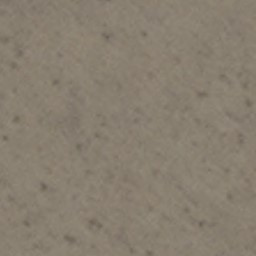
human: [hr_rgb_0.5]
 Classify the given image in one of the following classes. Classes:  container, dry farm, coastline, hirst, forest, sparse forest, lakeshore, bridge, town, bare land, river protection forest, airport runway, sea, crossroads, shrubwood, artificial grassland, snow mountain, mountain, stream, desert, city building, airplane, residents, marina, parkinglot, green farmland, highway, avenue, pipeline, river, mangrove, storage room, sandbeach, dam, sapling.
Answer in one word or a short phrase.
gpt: bare land